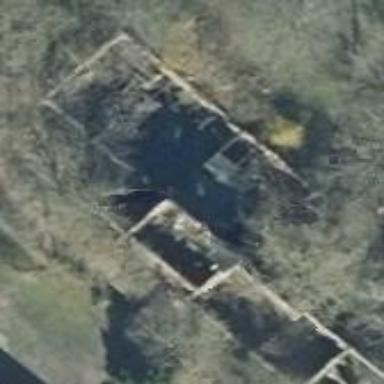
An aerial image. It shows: Ruins of building.